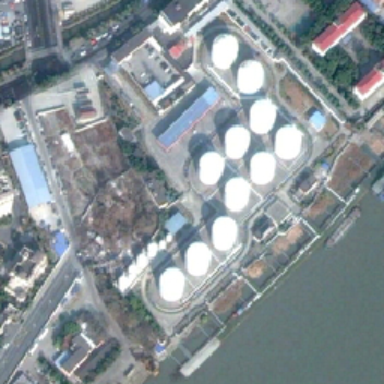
Several ships were moored by the sea .